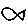
Label: fish